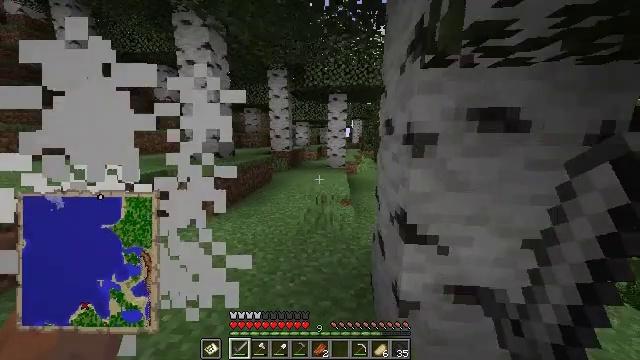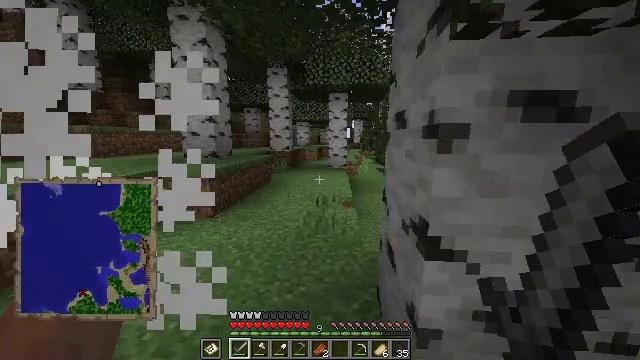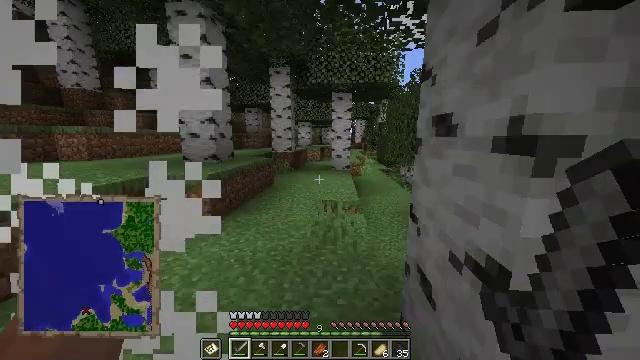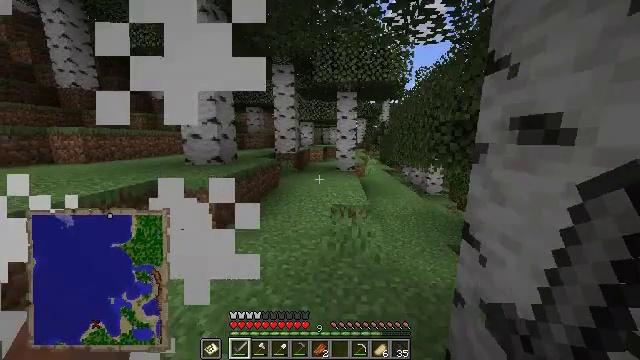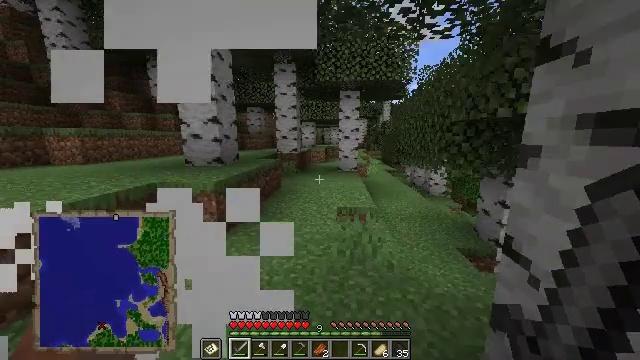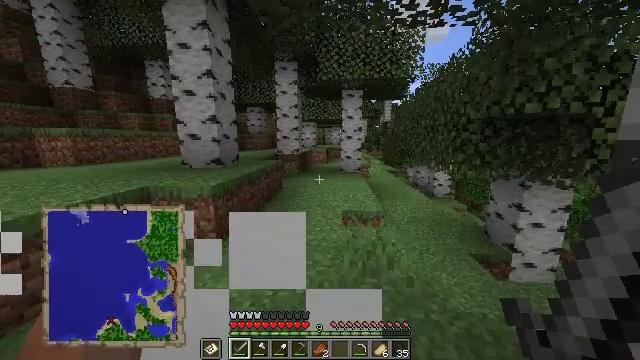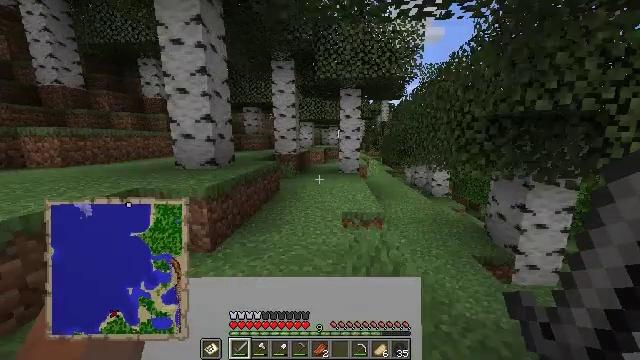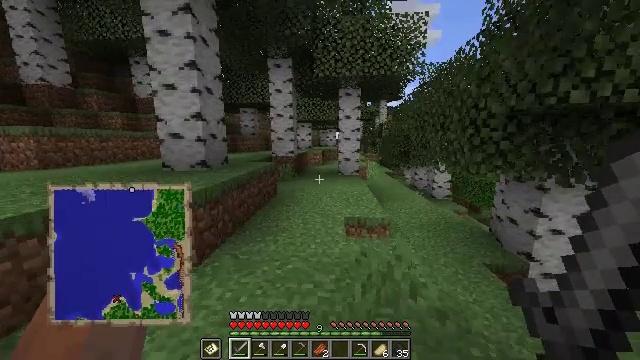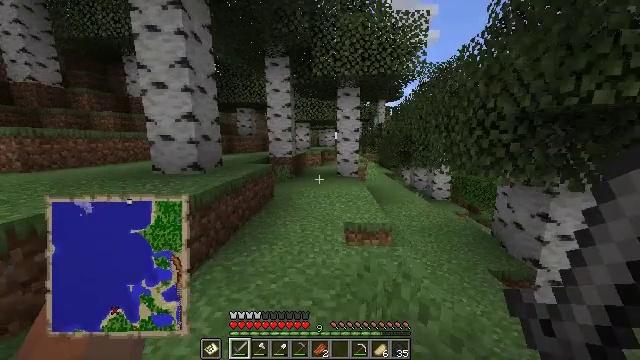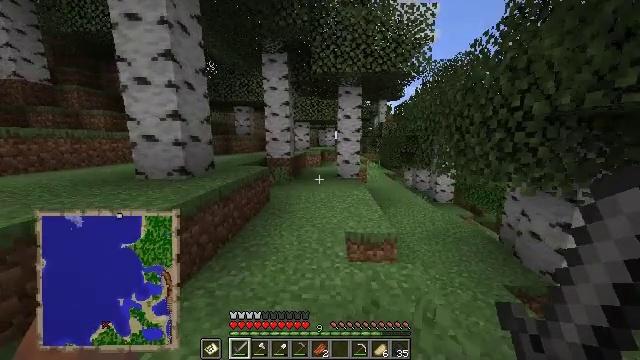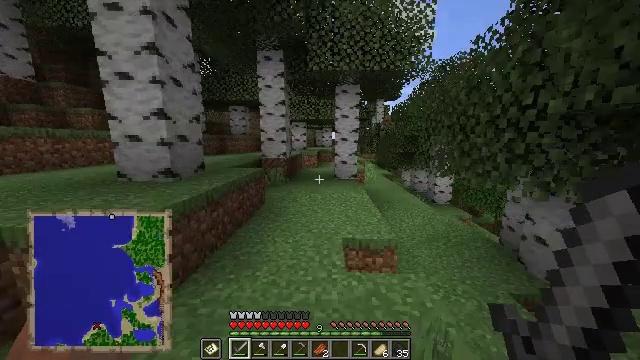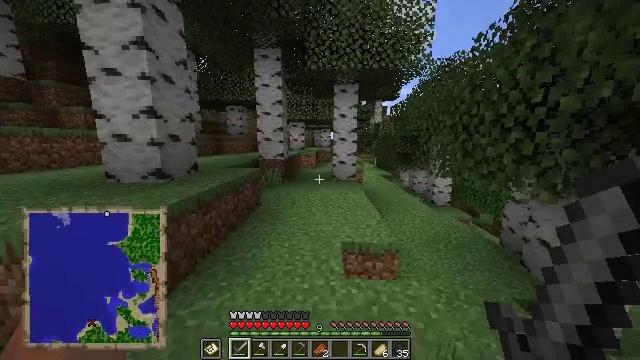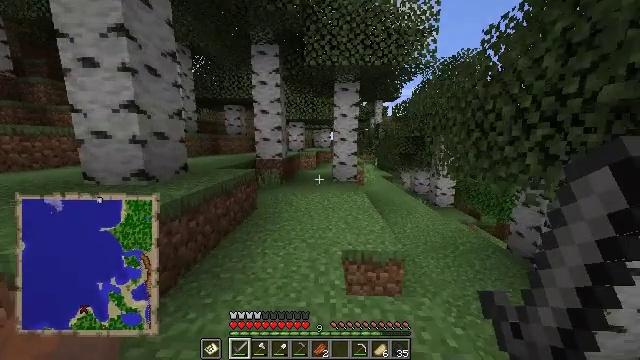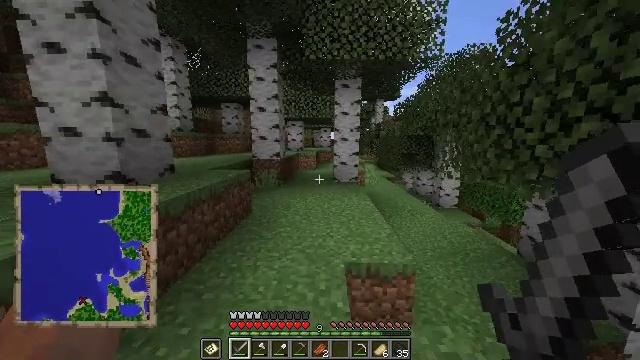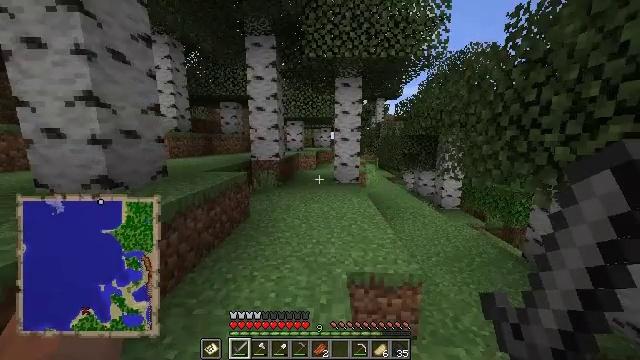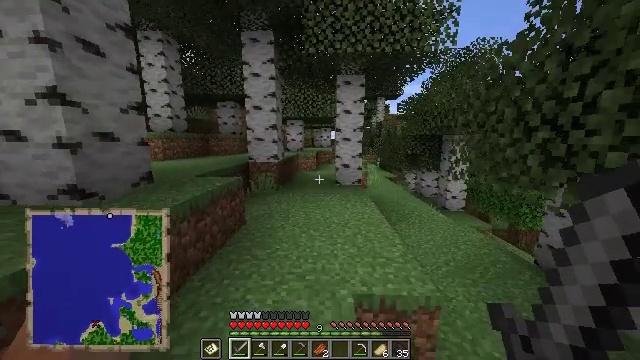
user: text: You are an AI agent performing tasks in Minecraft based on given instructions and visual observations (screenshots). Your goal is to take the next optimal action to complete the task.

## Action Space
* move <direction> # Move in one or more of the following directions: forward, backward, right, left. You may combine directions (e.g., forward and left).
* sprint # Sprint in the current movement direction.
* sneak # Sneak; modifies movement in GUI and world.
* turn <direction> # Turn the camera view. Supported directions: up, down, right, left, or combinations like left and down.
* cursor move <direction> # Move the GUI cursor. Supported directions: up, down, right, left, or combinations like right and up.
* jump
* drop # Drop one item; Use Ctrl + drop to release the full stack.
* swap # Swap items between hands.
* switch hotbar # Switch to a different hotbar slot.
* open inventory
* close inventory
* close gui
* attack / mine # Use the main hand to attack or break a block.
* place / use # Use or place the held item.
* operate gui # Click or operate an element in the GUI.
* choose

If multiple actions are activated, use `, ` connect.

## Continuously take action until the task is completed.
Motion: motion action
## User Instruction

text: Gather sand from the desert.
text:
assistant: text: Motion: move forward and move left
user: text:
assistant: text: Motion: move forward and move left
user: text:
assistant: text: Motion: move forward and move left
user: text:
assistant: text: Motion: move forward
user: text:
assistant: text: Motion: move forward
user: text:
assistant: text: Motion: move forward
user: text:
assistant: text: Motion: move forward
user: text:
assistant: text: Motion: move forward
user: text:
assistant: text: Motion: move forward
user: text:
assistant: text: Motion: move forward
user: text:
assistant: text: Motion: move forward
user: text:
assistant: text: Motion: move forward
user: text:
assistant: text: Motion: move forward
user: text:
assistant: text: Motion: move forward
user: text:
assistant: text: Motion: move forward
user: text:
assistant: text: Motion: move forward
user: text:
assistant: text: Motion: move forward
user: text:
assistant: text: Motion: move forward
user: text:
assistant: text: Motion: move forward
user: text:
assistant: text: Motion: move forward
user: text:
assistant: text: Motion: move forward
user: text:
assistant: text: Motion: move forward
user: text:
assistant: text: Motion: move forward
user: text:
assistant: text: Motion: move forward
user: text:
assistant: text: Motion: move forward
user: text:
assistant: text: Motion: move forward
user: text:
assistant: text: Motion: move forward
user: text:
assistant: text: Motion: move forward
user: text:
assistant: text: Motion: move forward
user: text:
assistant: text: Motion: move forward